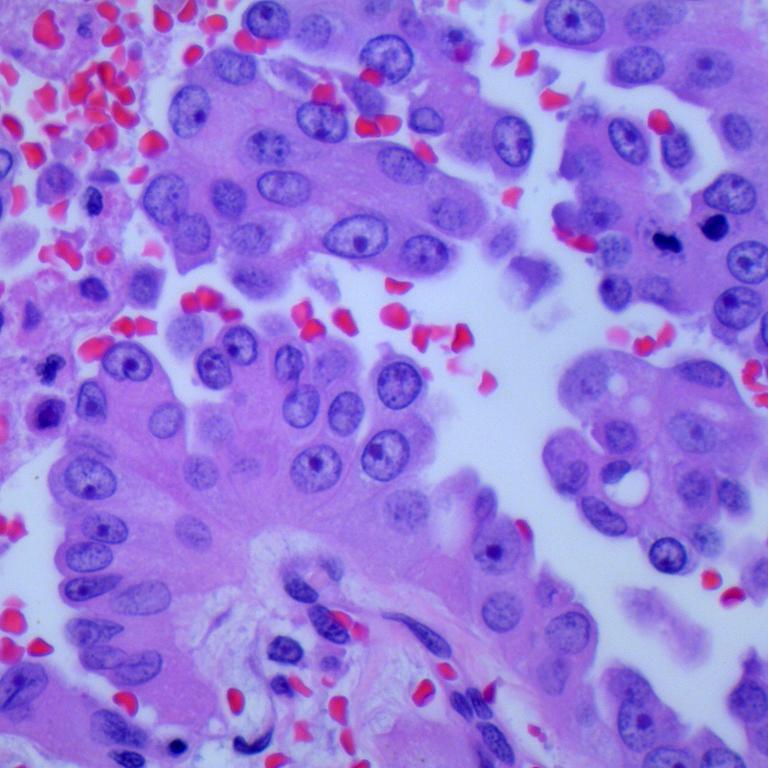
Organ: lung
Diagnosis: adenocarcinomas